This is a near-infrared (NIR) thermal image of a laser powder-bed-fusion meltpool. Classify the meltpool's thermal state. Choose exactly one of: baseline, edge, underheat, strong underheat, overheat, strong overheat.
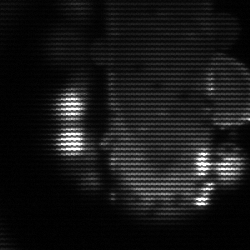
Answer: strong underheat